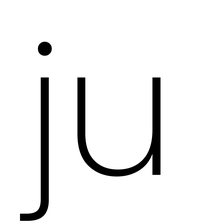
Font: Poppins-ExtraLight